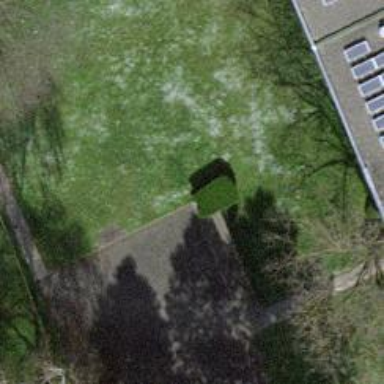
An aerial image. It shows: Bench.